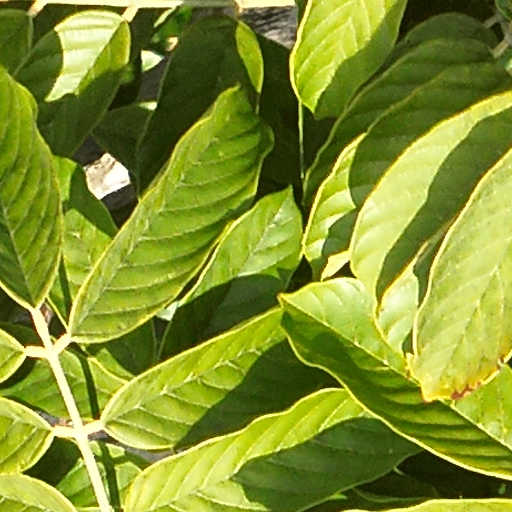
Species: Lonchocarpus heptaphyllus
GBIF accepted scientific name: Lonchocarpus heptaphyllus
Crown area (m\u00b2): 112.117